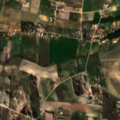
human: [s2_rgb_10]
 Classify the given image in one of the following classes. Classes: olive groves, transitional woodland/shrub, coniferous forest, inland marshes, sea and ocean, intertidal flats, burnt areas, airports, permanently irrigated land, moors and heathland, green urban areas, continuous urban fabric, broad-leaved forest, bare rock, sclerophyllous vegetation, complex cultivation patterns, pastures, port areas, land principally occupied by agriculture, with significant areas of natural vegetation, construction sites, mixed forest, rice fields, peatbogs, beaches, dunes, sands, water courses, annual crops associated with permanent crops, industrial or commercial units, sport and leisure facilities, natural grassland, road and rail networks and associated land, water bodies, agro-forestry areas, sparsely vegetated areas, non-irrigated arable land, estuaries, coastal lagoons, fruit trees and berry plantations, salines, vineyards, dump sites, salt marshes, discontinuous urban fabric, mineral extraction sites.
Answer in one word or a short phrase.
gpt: vineyards, complex cultivation patterns, land principally occupied by agriculture, with significant areas of natural vegetation